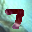
Label: 7